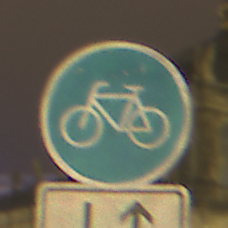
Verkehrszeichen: Radweg
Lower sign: RichtungsangabeDurchPfeile8
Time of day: Night
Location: Outdoor (Urban)
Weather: Overcast
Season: NotSpecified
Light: Artificial